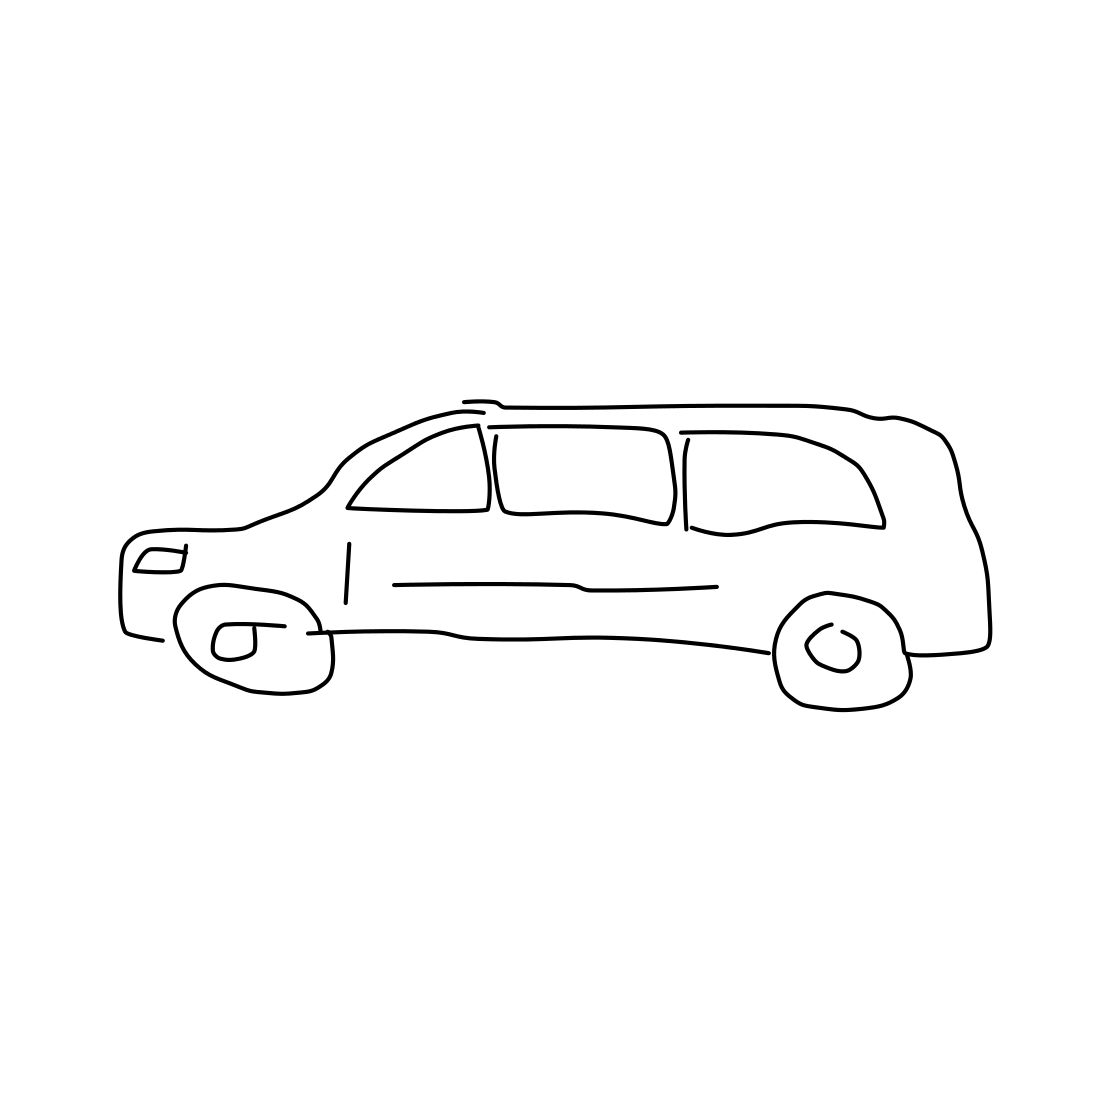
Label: suv